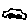
Label: car